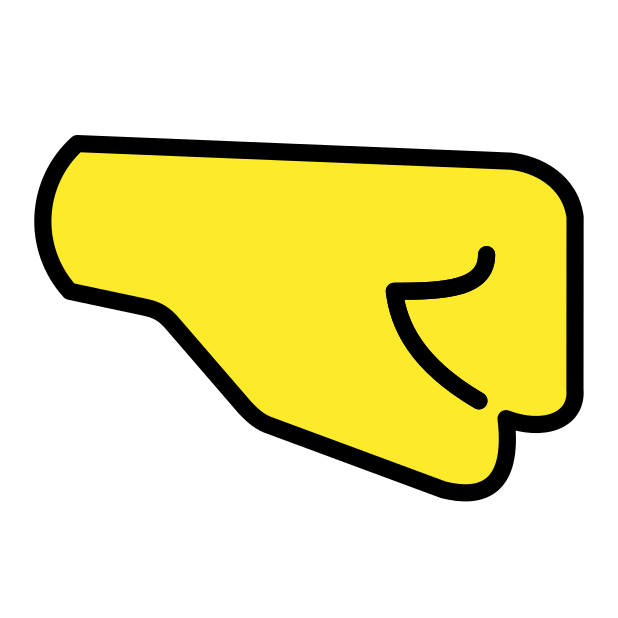
Emoji: 🤜
Name: right-facing fist
Unicode: 0x1f91c